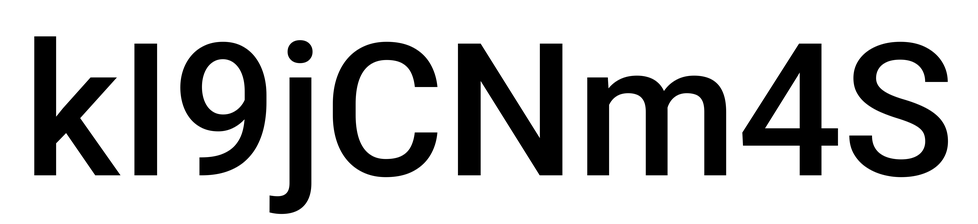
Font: Roboto_Medium